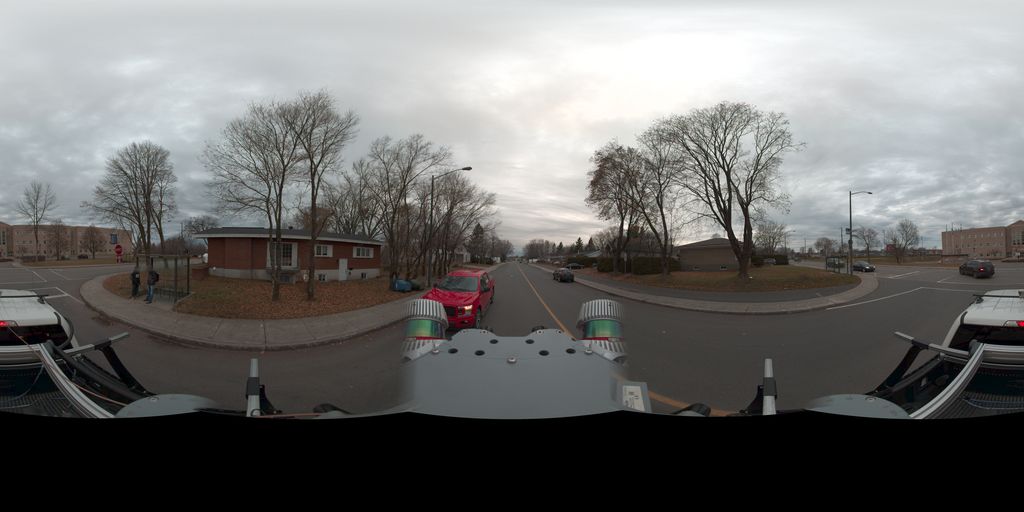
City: quebec_city